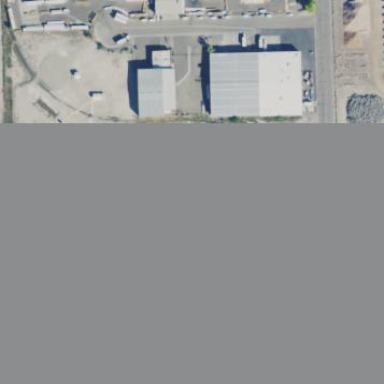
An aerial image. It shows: Commercial building.